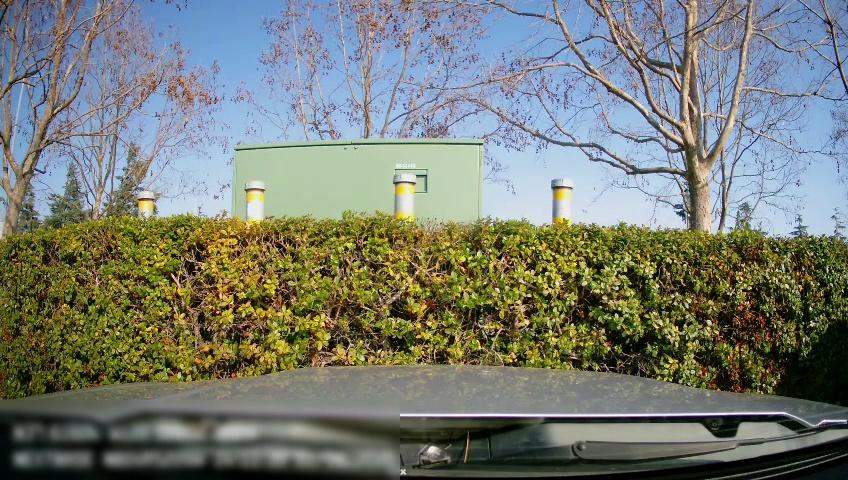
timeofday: Day
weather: Sunny